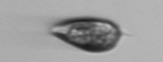
Label: Prorocentrum_triestinum